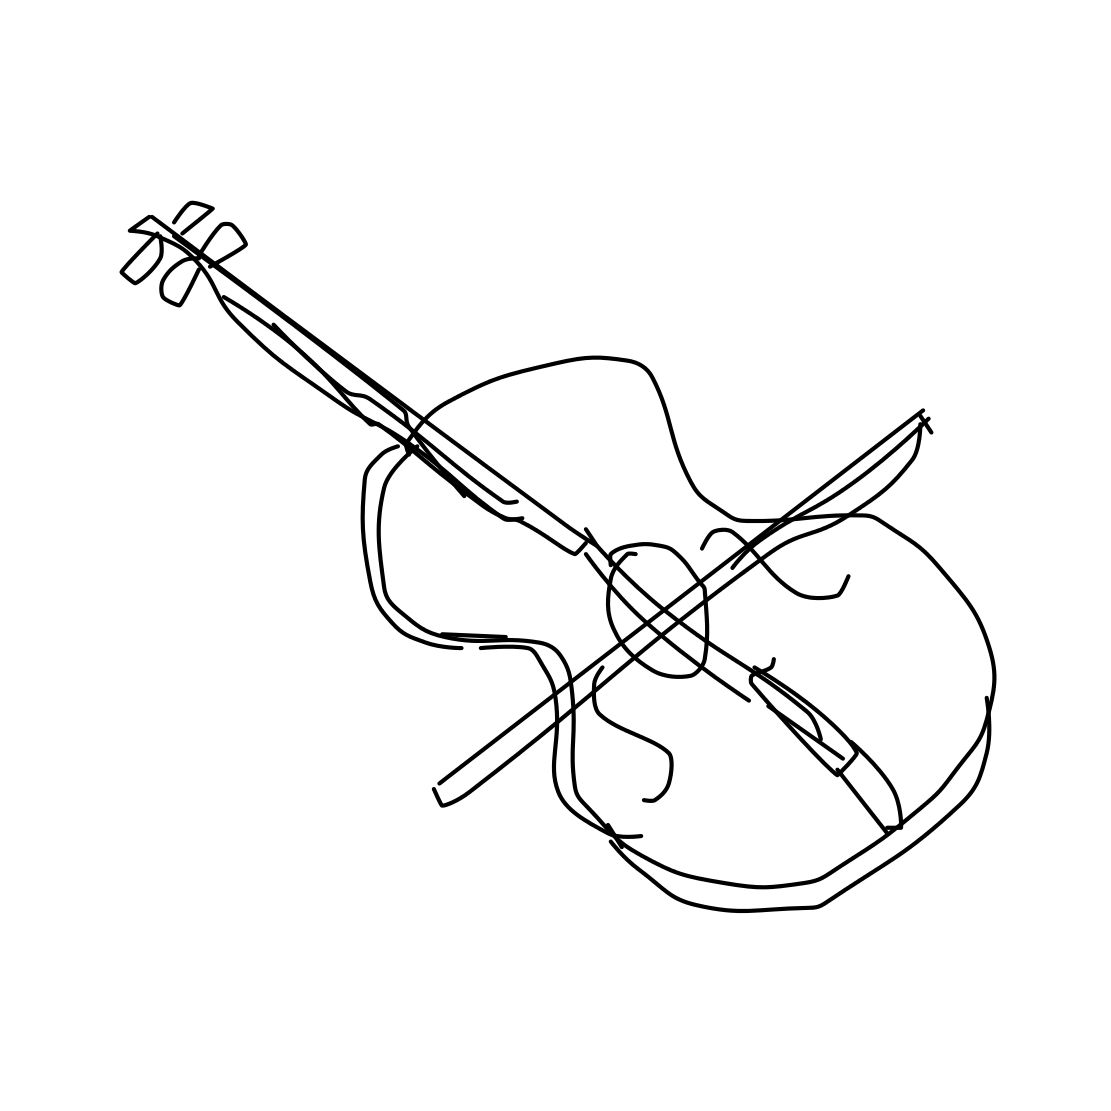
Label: violin